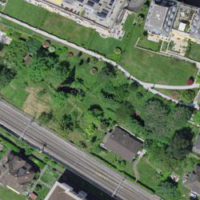
EUNIS habitat code: 55
Species observed at this site:
Diospyros lotus